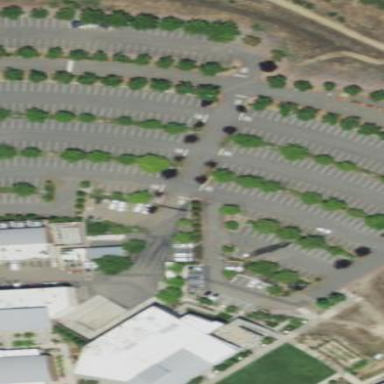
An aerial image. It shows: Parking area.